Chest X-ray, AP view. Patient: 52 years old, sex M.
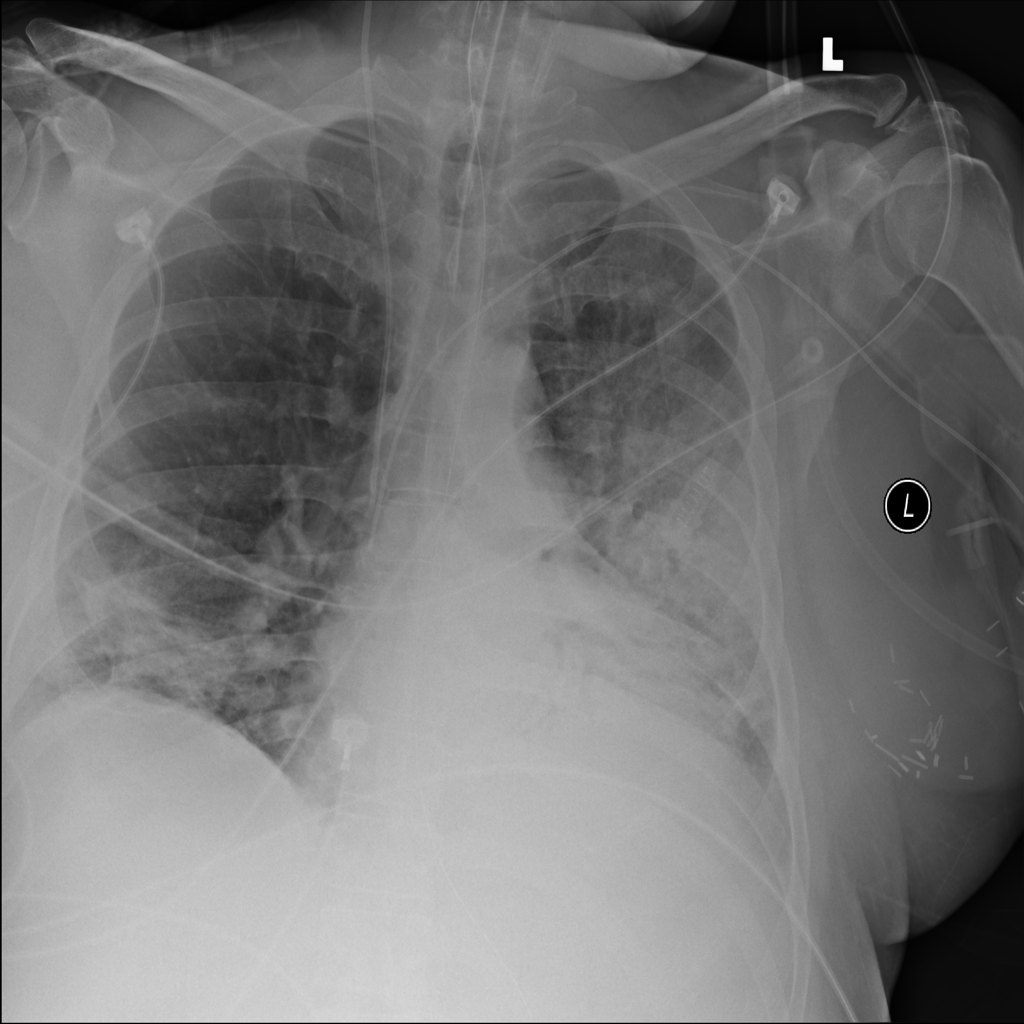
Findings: Consolidation, Infiltration, Mass